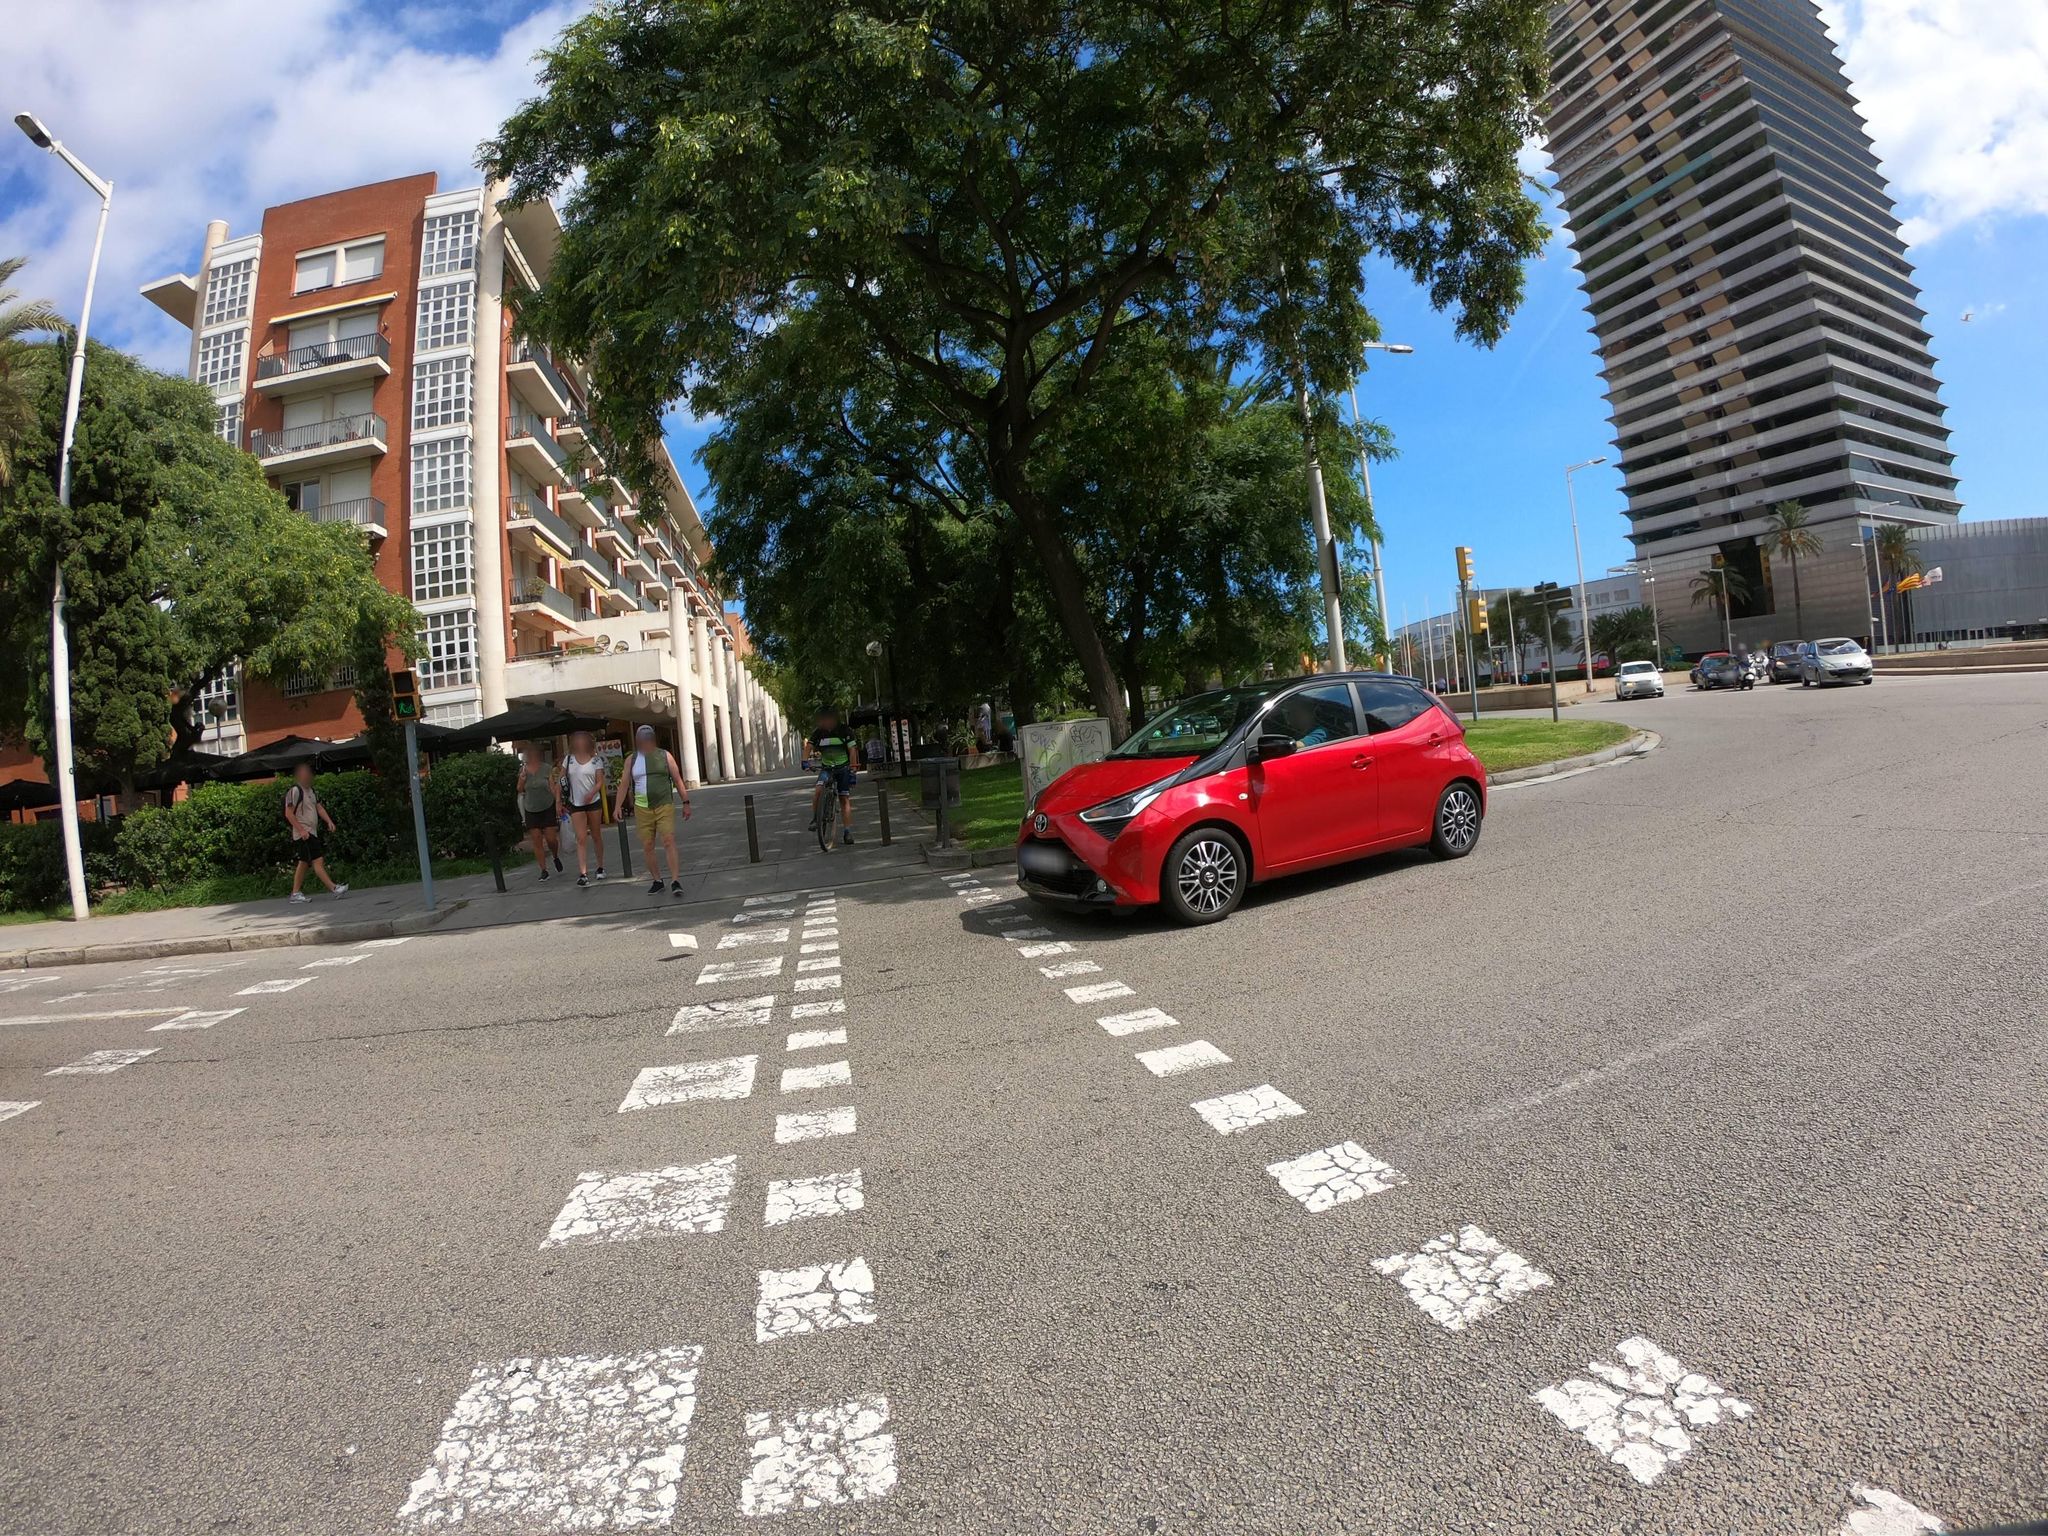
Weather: clear
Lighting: day
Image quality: good
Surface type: walking surface
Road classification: cycleway
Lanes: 3
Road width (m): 3
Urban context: urban centre
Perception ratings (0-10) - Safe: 8.37, Lively: 8.72, Beautiful: 5.06, Boring: 2.97, Depressing: 1.93, Wealthy: 7.4